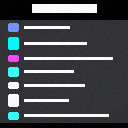
Screen state: on